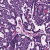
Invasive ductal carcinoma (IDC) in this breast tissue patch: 1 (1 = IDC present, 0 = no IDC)